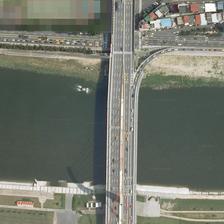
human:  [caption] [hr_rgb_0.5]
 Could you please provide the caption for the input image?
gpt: a bridge is on a river with many buildings on one side of it .

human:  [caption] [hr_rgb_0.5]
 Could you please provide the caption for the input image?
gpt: a bridge is on a river with many buildings on one side .

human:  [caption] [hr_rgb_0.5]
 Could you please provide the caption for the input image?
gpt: a bridge is on the river with one side of city subdivision and the other meadows .

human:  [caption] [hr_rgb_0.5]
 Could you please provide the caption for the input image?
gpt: in the picture we can see that the bridge connects a large open space and dense residential area, with a mosaic in the upper left corner .

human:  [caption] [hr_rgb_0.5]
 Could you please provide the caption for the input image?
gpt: a bridge is on a river with many buildings on one side of it .